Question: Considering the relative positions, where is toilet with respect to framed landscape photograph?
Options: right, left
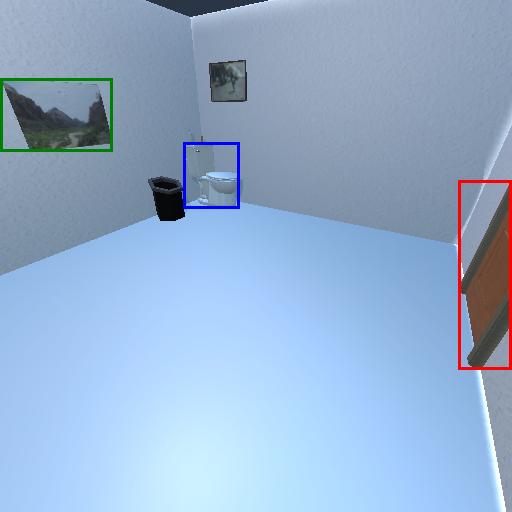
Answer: right